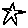
Label: star